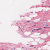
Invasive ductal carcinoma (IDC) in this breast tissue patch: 0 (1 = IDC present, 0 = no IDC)